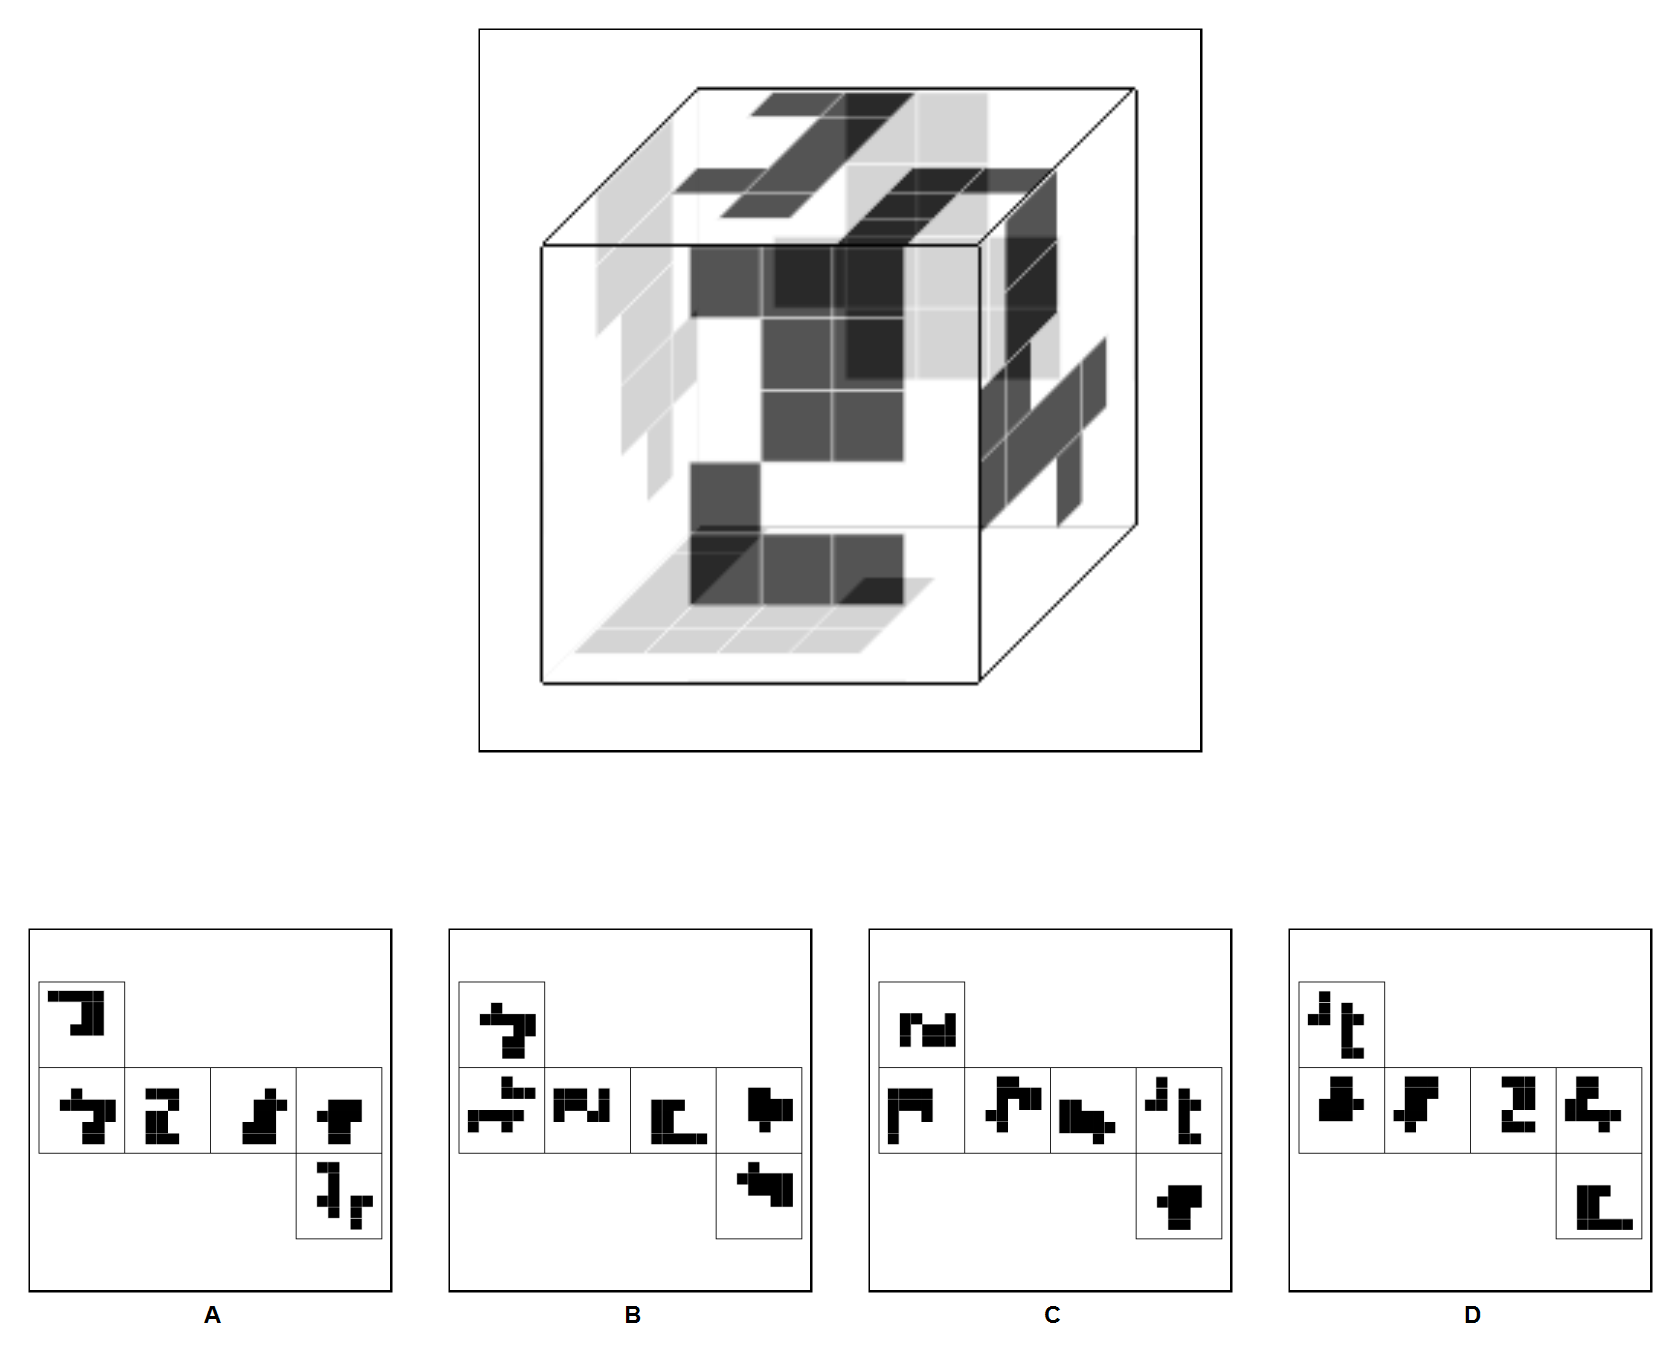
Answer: C